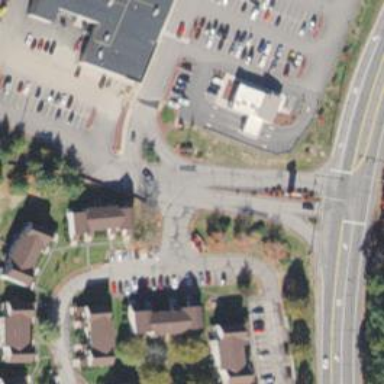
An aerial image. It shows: Asphalt driveway used as service road.